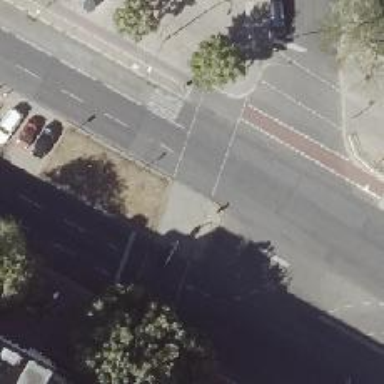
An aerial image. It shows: Traffic island located on footway.